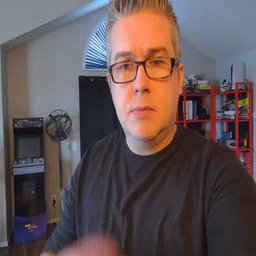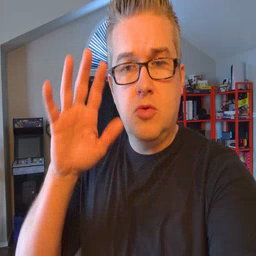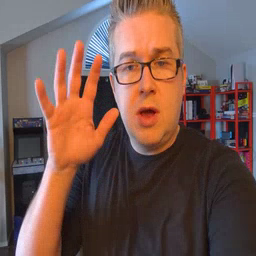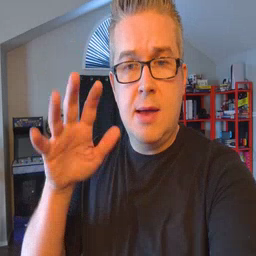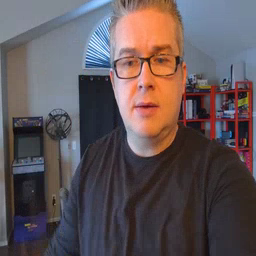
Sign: rain